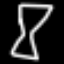
Label: hourglass